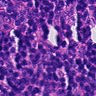
Metastatic tissue present: no